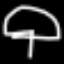
Label: mushroom